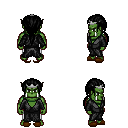
a pixel art fantasy rpg character, male body template, orc, green skin, gray robe, white pants, black ponytail hairstyle, silver tiara, brown slippers, four views (front, back, left, right), 2x2 character sprite sheet, small pixel art, hard edges, no anti-aliasing